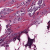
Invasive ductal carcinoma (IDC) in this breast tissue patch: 1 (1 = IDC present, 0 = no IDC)